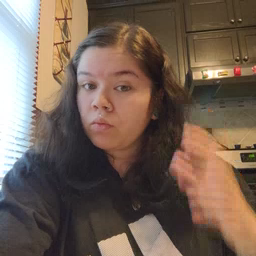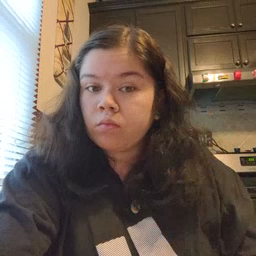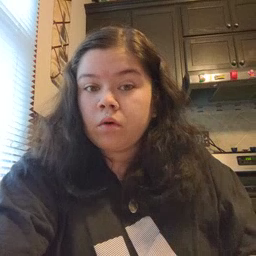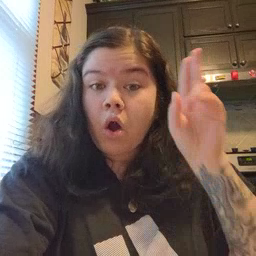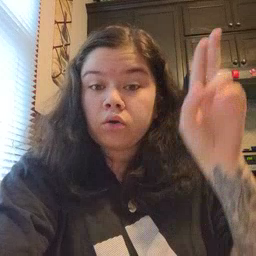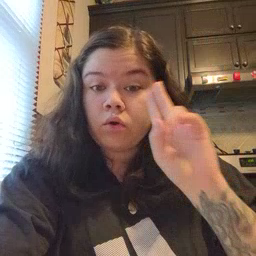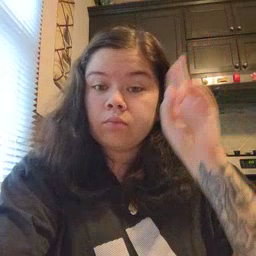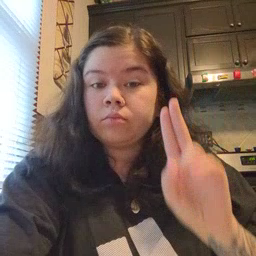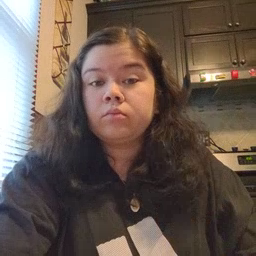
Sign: uncle